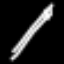
Label: pencil